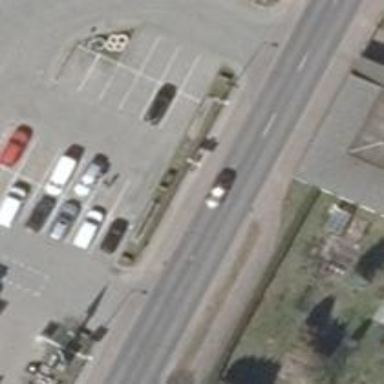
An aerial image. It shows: Parking aisle designated as service road.